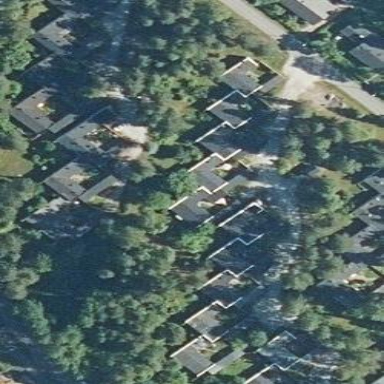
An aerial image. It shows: Residential building.